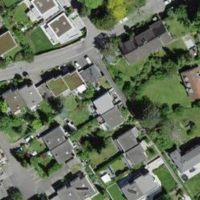
EUNIS habitat code: 55
Species observed at this site:
Motacilla cinerea
Alcedo atthis
Linaria cannabina
Prunella modularis
Meles meles
Sylvia atricapilla
Carduelis carduelis
Vulpes vulpes
Geranium robertianum
Erithacus rubecula
Pica pica
Phoenicurus ochruros
Poa annua
Regulus regulus
Coccothraustes coccothraustes
Periparus ater